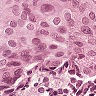
Metastatic tissue present: yes